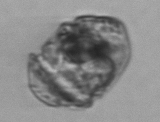
Label: Proterythropsis